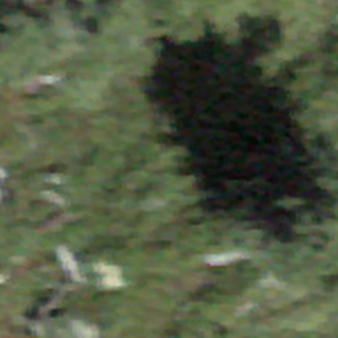
Label: other